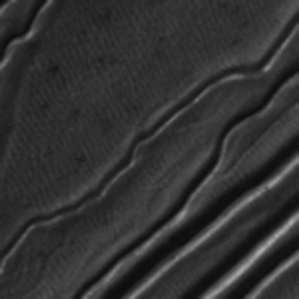
Label: frost